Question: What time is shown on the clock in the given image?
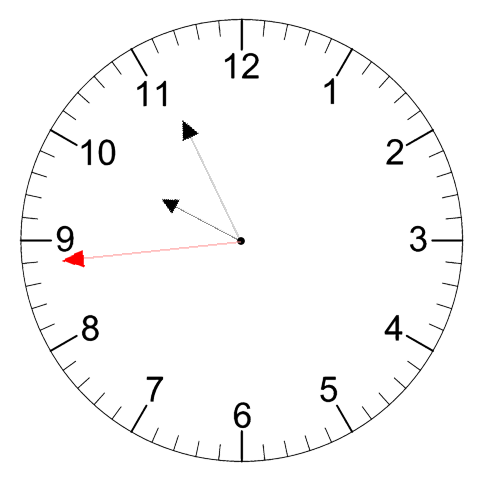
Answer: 09:55:44